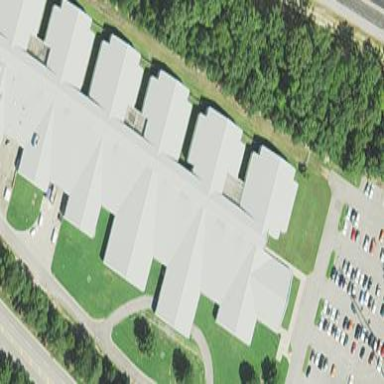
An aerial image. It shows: Prison building.